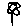
Label: flower